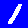
Digit: 1